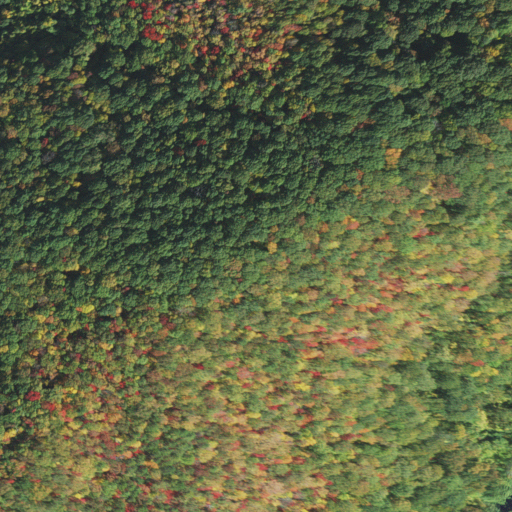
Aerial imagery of mountain in North Carolina named Brushy Mountain containing mixed forest and deciduous forest